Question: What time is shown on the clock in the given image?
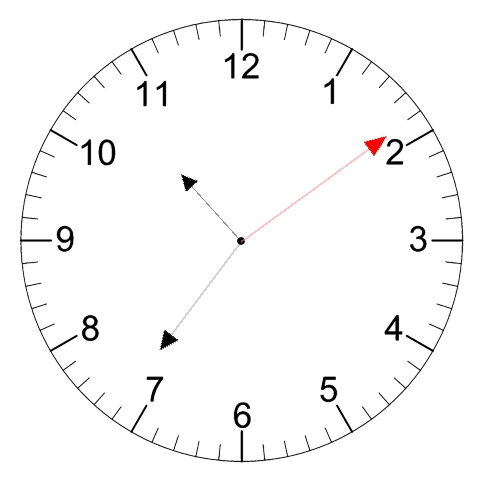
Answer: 10:36:09